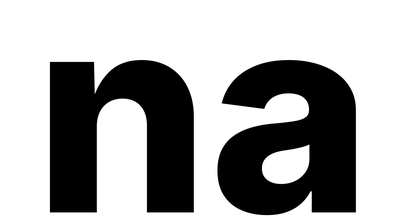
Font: Inter_ExtraBold